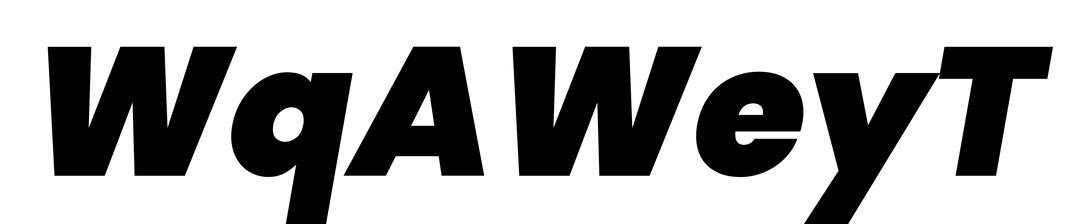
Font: Poppins-BlackItalic